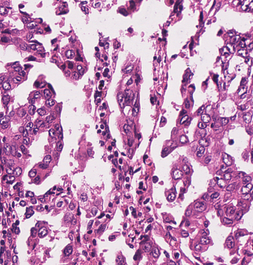
Tumor epithelial tissue: yes
Tumor-associated stroma tissue: no
Normal tissue: no